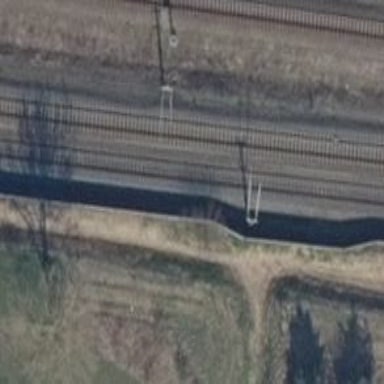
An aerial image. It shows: Railway track with contact line for electrification.